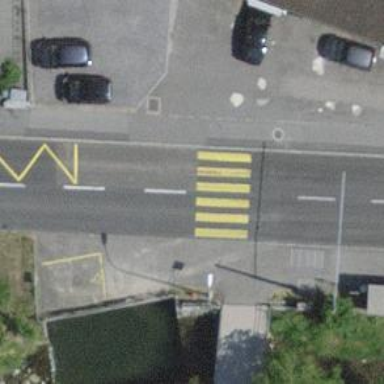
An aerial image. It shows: Kerb serving as barrier.